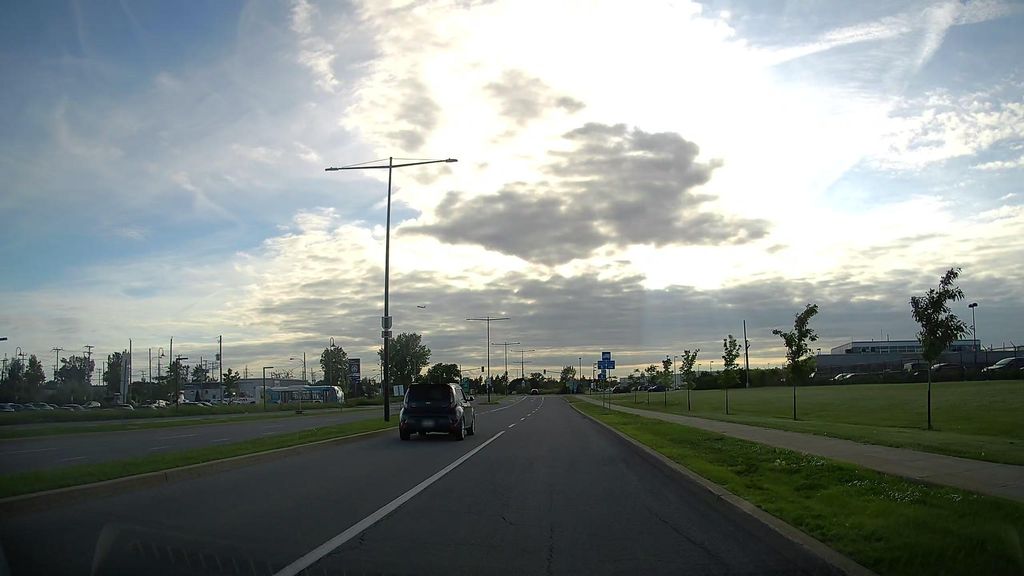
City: montreal